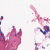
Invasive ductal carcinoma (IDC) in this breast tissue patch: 0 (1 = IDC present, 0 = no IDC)